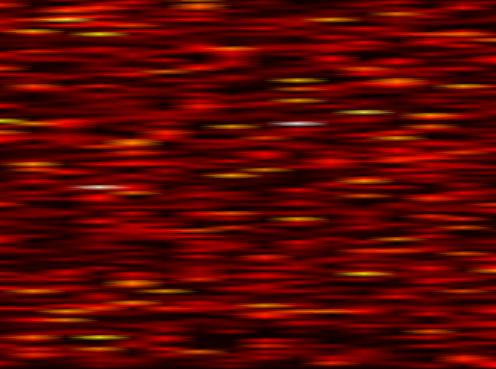
Label: UFMC